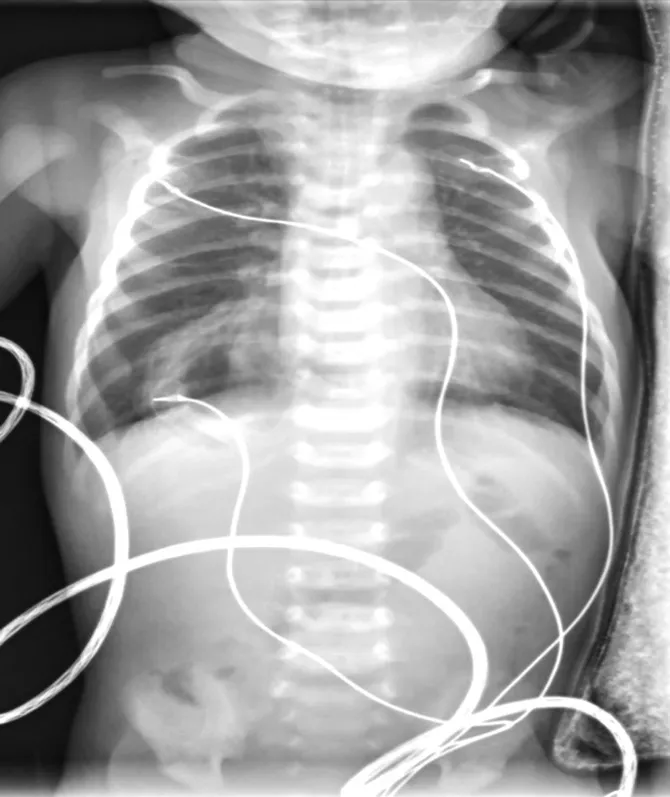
Chest X-ray showing an intrathoracic gas bubble compatible with stomach.
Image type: radiology (x_ray)